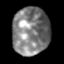
Tissue: skin
Cell type: Epithelial cells
Senescence score: 0.2805
Nuclear area (px): 1726
Mean DAPI intensity: 127.393